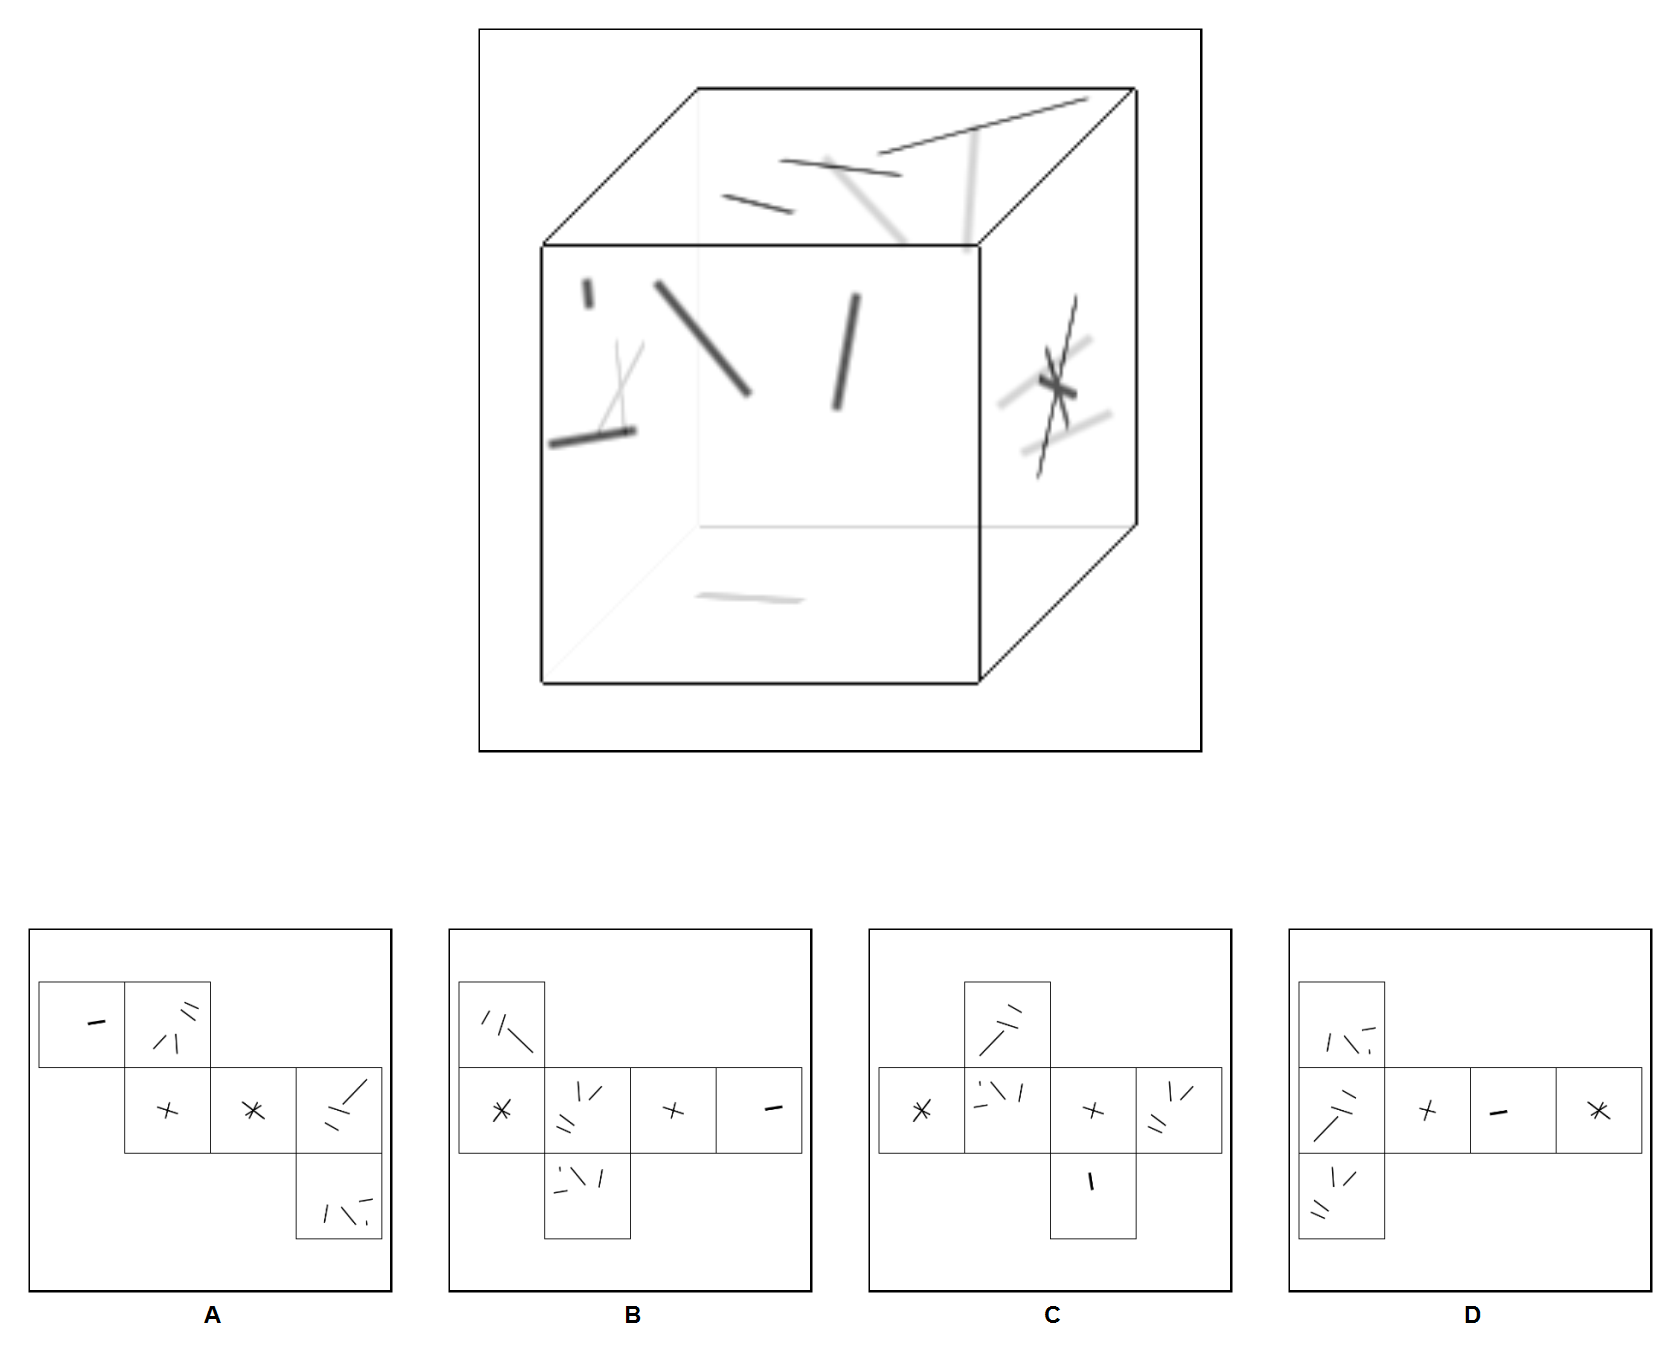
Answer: D